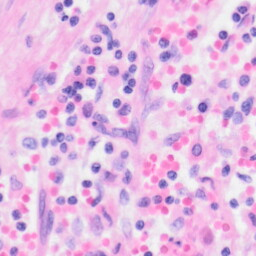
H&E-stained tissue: Kidney